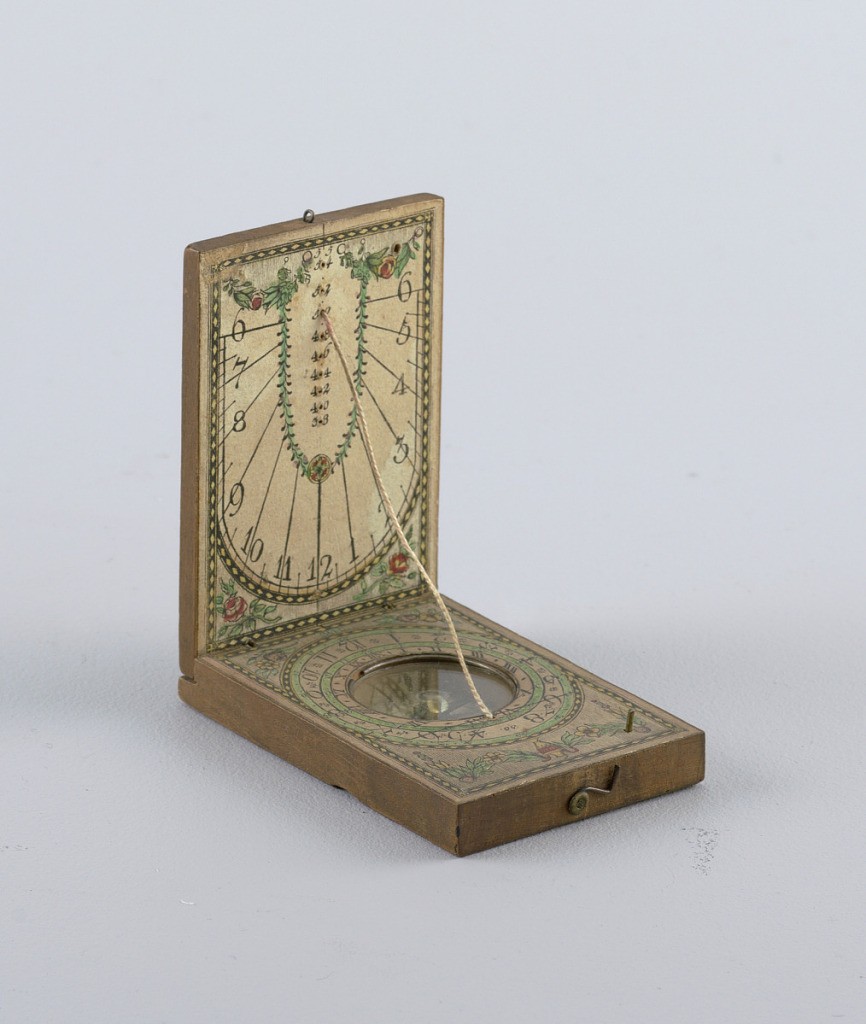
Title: sundial compass
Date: late 18th–early 19th century
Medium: wood, paper, brass, steel, glass
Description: Two rectangular pieces of wood, hinged with wire and connected by string, which serves as sundial indicator. Printed and hand-colored paper pasted on top and inside, with list of cities and their latitudes, and the sundial. Sunk compass in center.